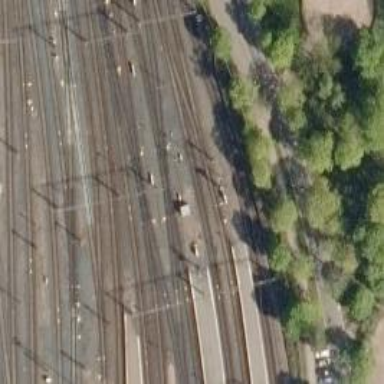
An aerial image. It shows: Railway signal.